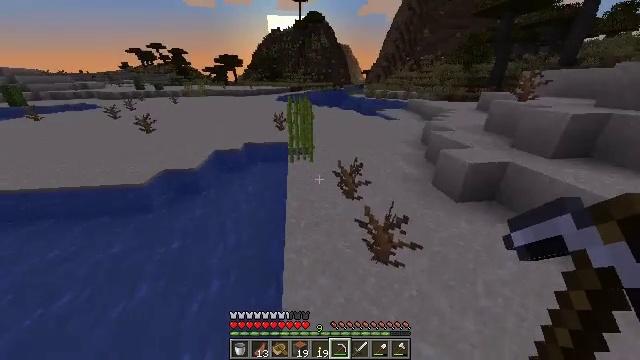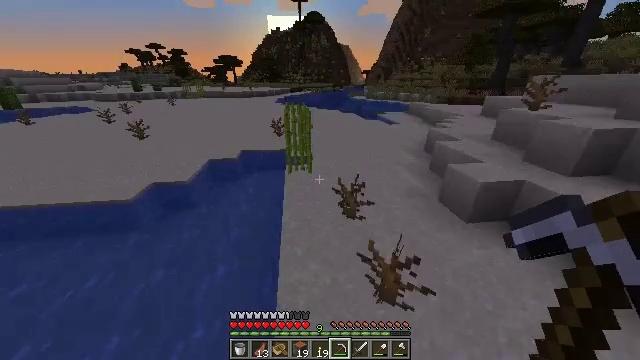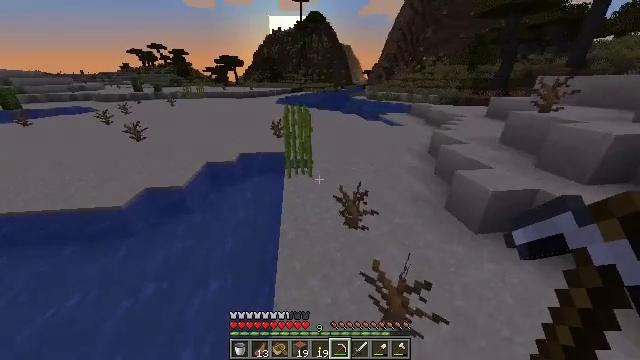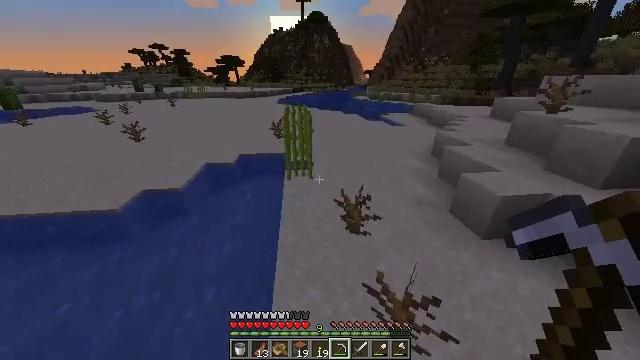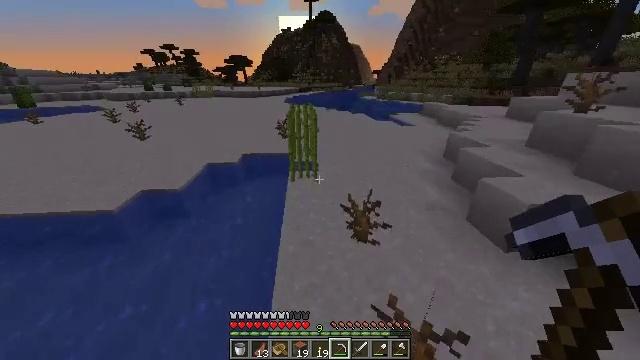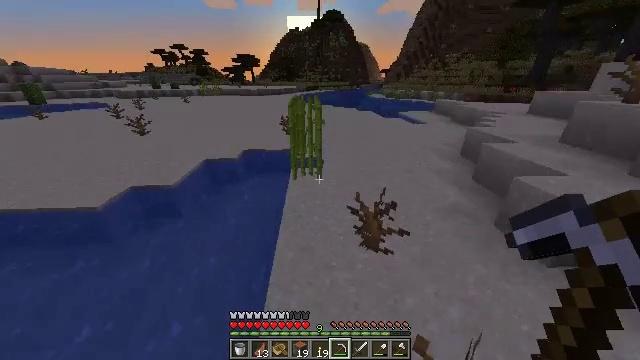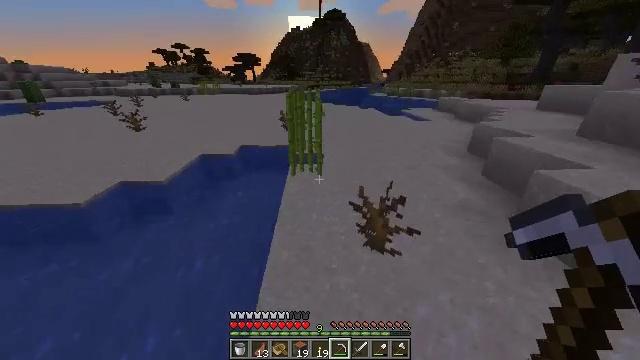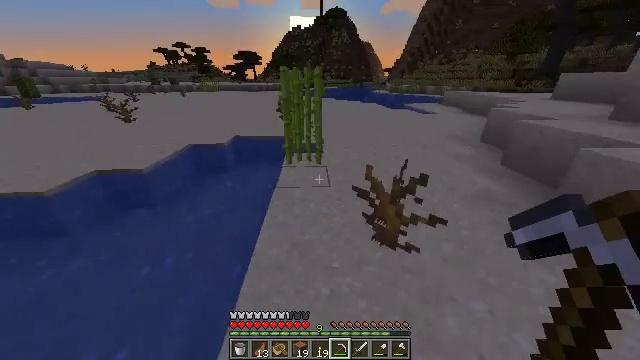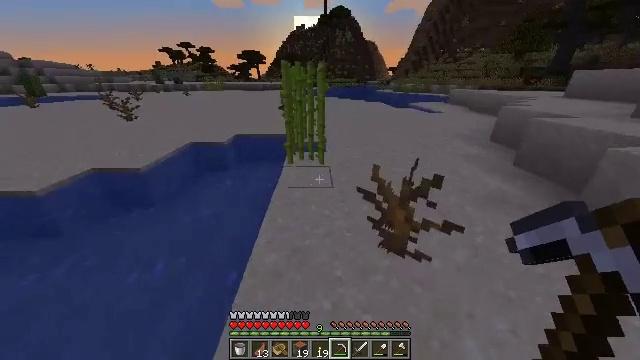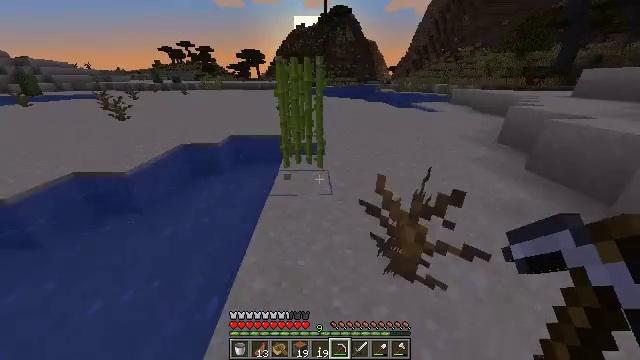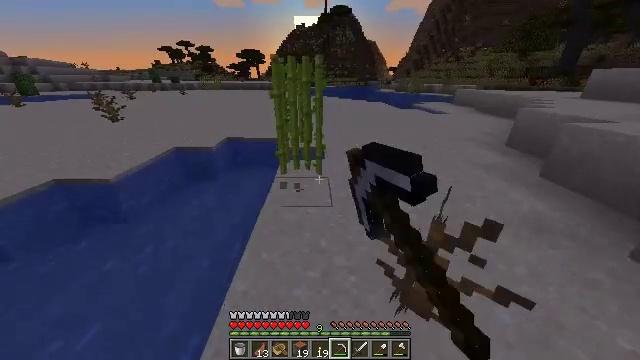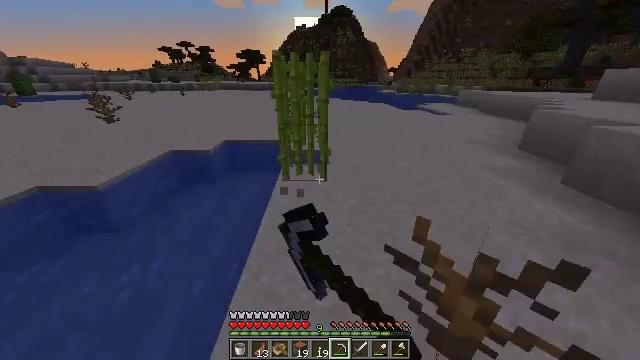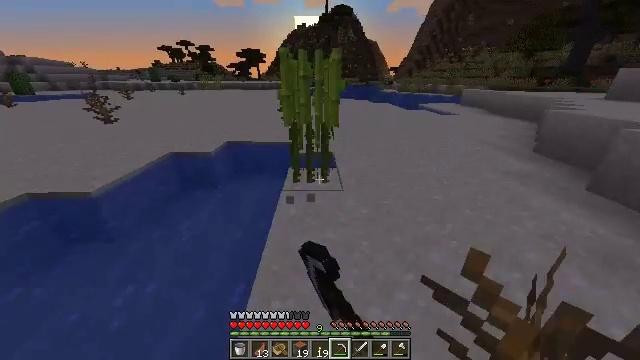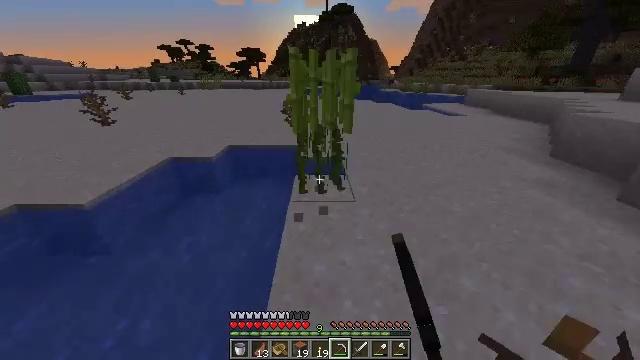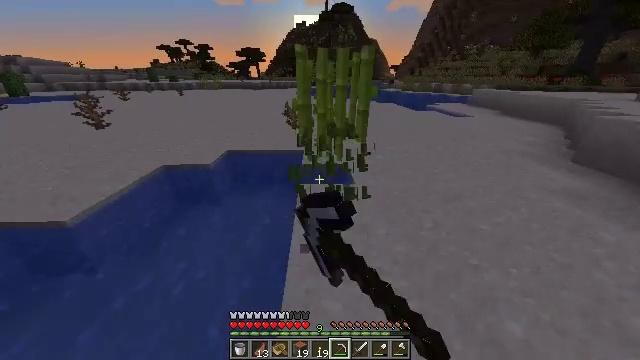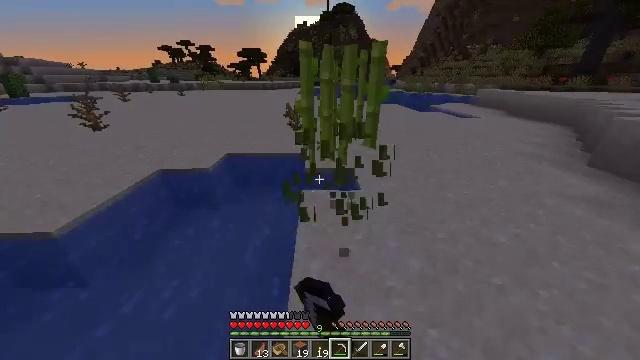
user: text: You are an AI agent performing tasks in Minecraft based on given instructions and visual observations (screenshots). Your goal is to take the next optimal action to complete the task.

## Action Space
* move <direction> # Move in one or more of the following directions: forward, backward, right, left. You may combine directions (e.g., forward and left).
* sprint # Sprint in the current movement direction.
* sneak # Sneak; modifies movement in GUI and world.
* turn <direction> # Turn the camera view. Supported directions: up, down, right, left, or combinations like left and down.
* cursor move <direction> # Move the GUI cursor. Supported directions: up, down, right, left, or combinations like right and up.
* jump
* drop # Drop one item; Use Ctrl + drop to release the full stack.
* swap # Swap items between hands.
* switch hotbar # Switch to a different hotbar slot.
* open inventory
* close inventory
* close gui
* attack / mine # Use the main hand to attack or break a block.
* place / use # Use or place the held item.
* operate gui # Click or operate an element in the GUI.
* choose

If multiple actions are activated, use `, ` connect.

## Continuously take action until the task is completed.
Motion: motion action
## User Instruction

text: Harvest sugar cane from the plant.
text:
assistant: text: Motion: move forward, jump
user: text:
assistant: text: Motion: move forward, jump
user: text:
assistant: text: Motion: move forward, jump
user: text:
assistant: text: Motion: move forward, turn left
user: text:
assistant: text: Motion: move forward, turn left
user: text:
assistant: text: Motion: move forward
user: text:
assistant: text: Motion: move forward
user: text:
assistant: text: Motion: move forward
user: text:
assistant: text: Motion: move forward, attack / mine
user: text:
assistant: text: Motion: move forward and move left, attack / mine
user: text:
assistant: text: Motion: move forward and move left, attack / mine
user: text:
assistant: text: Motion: move forward and move left, attack / mine
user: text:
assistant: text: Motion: move forward, attack / mine
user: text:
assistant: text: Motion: move forward, attack / mine
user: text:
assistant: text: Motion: move forward, attack / mine
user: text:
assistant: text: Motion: move forward, turn left, attack / mine
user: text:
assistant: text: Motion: move forward, attack / mine
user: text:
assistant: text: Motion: move forward, attack / mine
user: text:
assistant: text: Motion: move forward, attack / mine
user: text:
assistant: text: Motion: move forward and move right, attack / mine
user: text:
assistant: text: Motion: move forward and move right, attack / mine
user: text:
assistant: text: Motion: move forward and move right, attack / mine
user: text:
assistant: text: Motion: move forward and move right, turn left, attack / mine
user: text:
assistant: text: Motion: move forward, turn left, attack / mine
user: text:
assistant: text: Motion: attack / mine